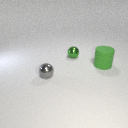
small gray metal sphere to the left of large green rubber cylinder